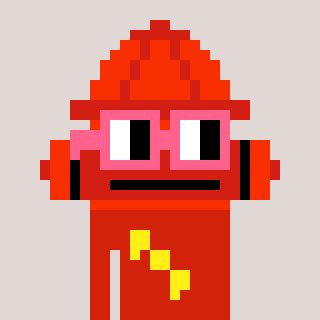
a pixel art character with square pink glasses, a fire hydrant-shaped head and a red-colored body on a warm background